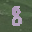
Label: 8